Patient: sex M, age 81
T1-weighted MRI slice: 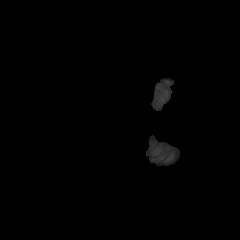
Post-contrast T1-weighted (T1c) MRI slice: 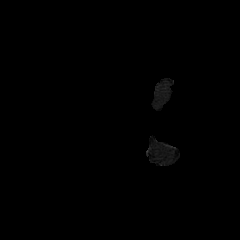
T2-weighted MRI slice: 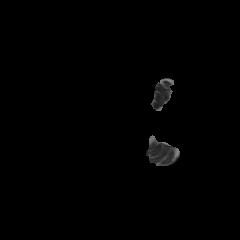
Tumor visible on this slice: no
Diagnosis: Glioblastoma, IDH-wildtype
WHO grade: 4